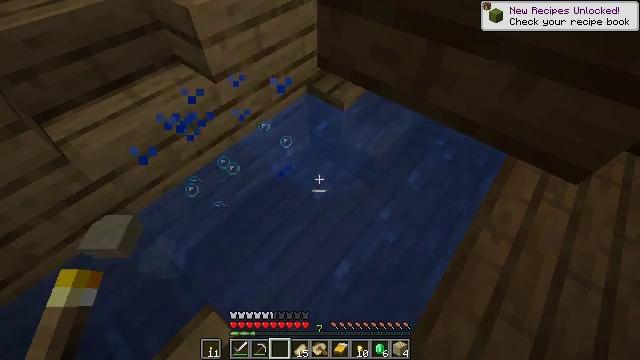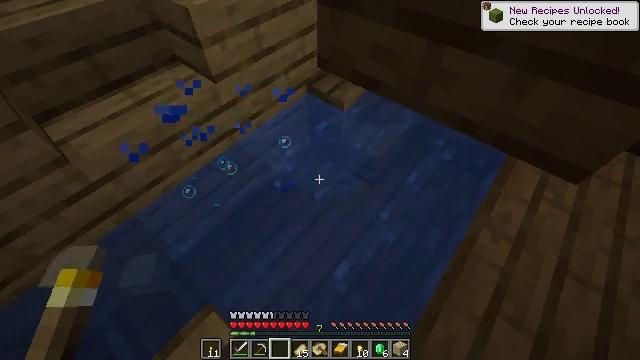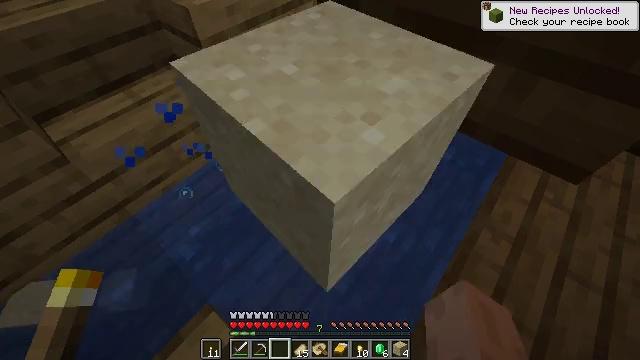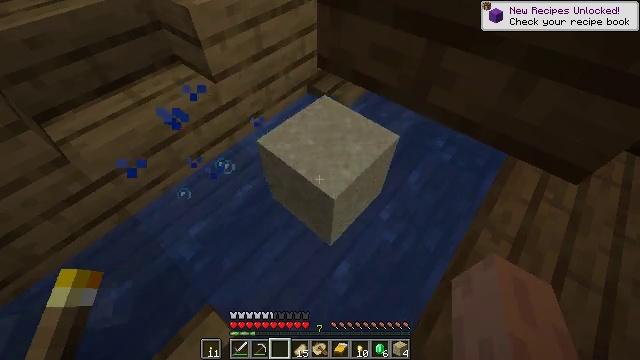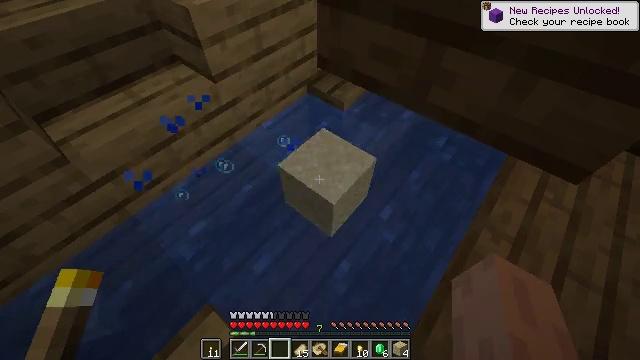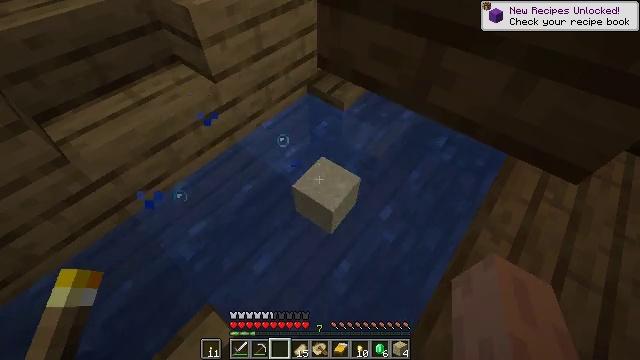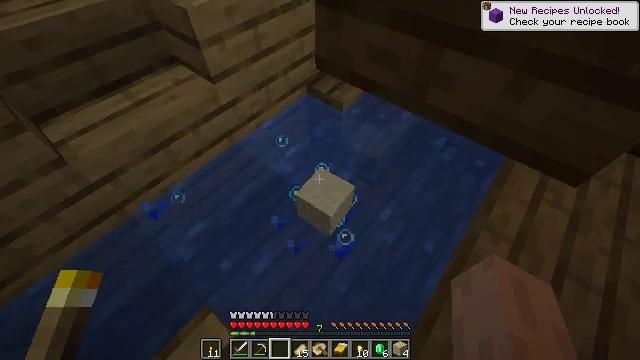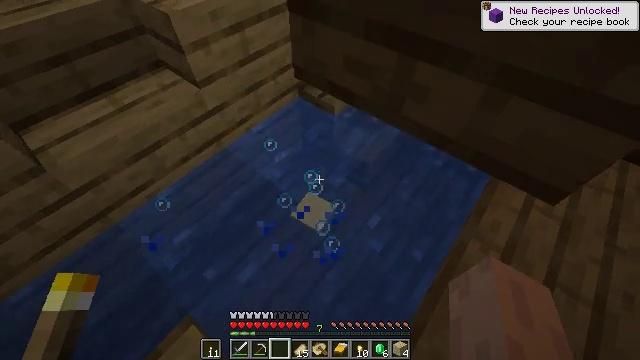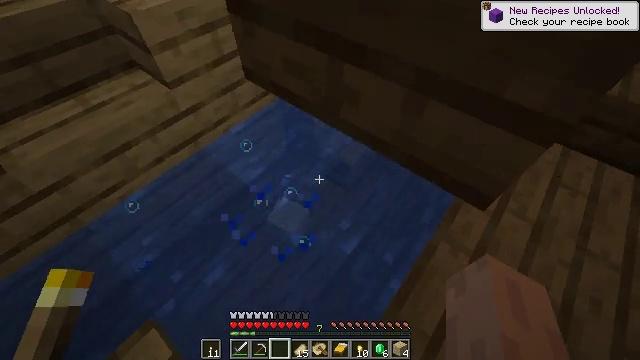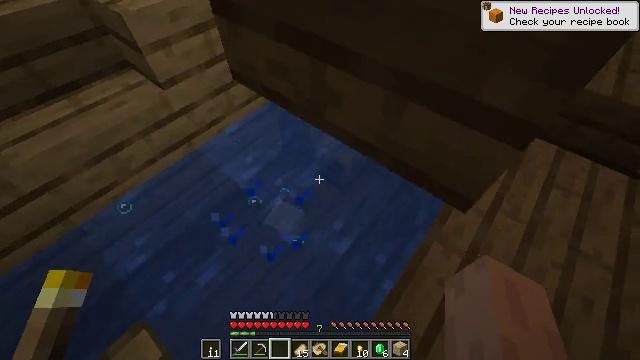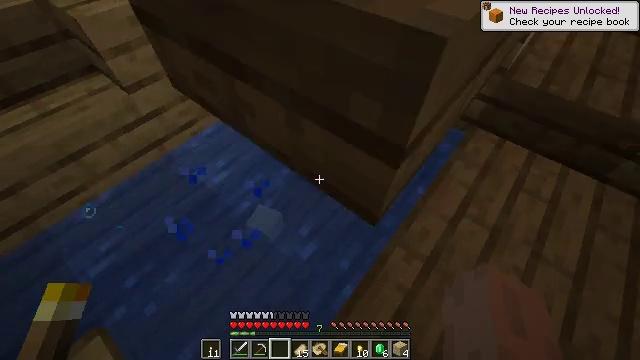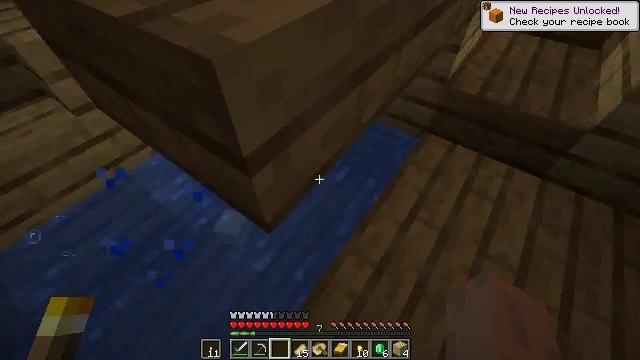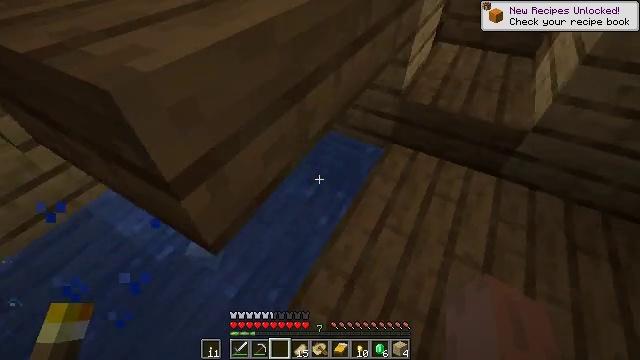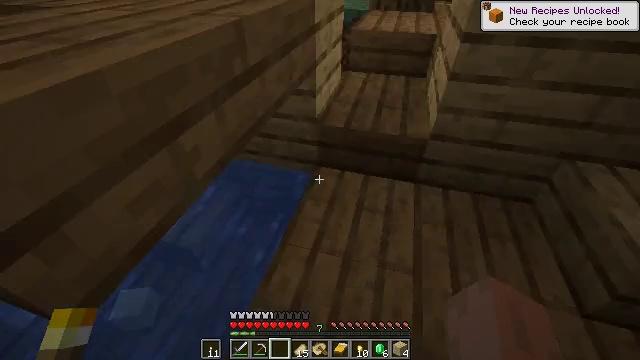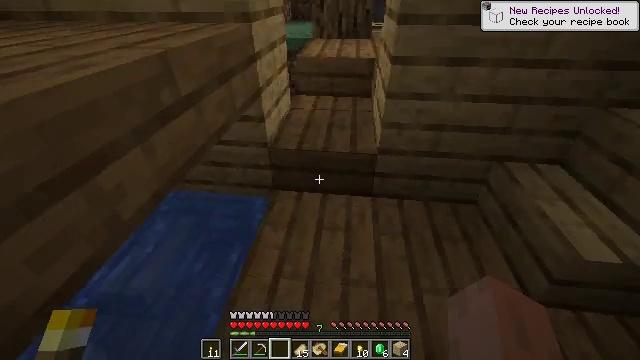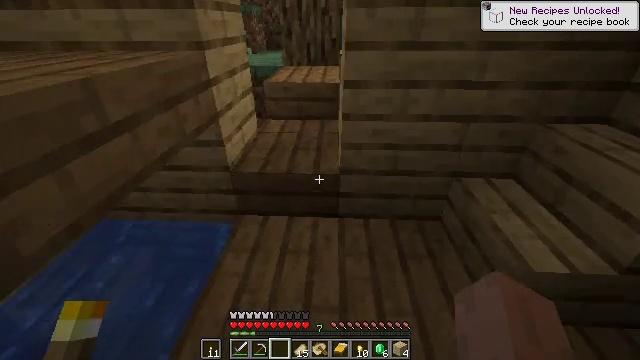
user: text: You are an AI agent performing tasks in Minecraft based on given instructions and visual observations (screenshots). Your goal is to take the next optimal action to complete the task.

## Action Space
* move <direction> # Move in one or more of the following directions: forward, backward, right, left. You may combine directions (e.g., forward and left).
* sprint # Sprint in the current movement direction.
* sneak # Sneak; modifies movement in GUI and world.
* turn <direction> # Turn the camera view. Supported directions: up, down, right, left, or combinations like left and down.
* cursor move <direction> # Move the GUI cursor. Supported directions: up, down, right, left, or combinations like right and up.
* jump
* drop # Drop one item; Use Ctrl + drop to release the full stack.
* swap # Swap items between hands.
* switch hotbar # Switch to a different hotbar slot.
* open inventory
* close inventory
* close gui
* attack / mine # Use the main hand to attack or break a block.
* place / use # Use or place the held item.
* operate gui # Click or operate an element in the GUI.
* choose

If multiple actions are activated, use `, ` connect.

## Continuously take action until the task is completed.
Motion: motion action
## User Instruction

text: Remove an oak trapdoor from the inventory.
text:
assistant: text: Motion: no_op
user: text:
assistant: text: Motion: no_op
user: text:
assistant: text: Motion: no_op
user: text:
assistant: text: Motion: no_op
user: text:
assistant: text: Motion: no_op
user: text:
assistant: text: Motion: move right
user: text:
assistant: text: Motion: move right
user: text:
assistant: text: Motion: move right
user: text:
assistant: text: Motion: move right
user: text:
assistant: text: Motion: move right
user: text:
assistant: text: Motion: move right, turn right and up
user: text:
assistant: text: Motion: move right, turn right and up
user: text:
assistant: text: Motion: move right, turn right and up
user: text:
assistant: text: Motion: move right, turn right and up
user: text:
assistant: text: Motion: move right, turn right and up
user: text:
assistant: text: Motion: move forward and move right, turn right and up
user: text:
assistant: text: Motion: move forward and move right, turn up
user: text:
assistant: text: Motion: move forward and move right, turn up
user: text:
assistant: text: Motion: move forward and move right, turn left and up
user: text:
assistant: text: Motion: move forward, turn left and up
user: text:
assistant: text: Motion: move forward, turn left and up
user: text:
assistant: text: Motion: move forward, turn left and up
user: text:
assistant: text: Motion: move forward and move left
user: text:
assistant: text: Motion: move forward and move left
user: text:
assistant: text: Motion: move forward and move left
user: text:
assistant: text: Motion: move forward and move left, turn right and up
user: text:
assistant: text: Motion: move forward and move left, turn right and up
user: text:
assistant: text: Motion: move forward and move left, turn right and up
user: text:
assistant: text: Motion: move forward, turn right and up
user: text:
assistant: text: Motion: move forward, turn right and up